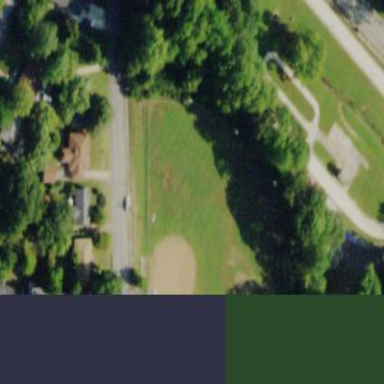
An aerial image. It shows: Baseball pitch for leisure land activities.